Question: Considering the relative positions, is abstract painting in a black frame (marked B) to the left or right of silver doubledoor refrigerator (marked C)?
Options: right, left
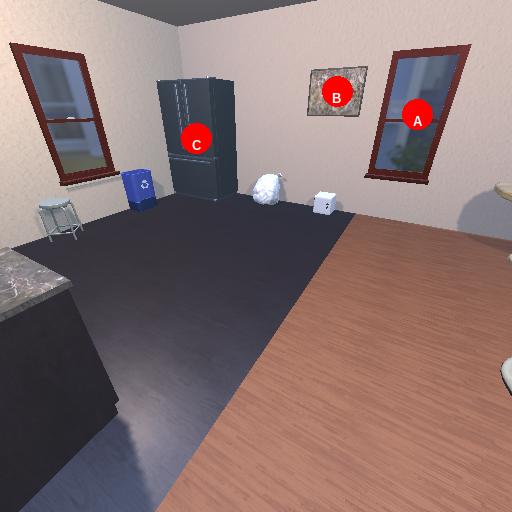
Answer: right